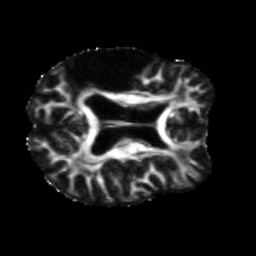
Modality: FA
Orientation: axial
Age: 66
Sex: male
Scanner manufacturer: siemens
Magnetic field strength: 3 T
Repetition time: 5.47 s
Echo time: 0.0854 s